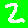
Digit: 2